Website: ulta-beauty
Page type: billing-address
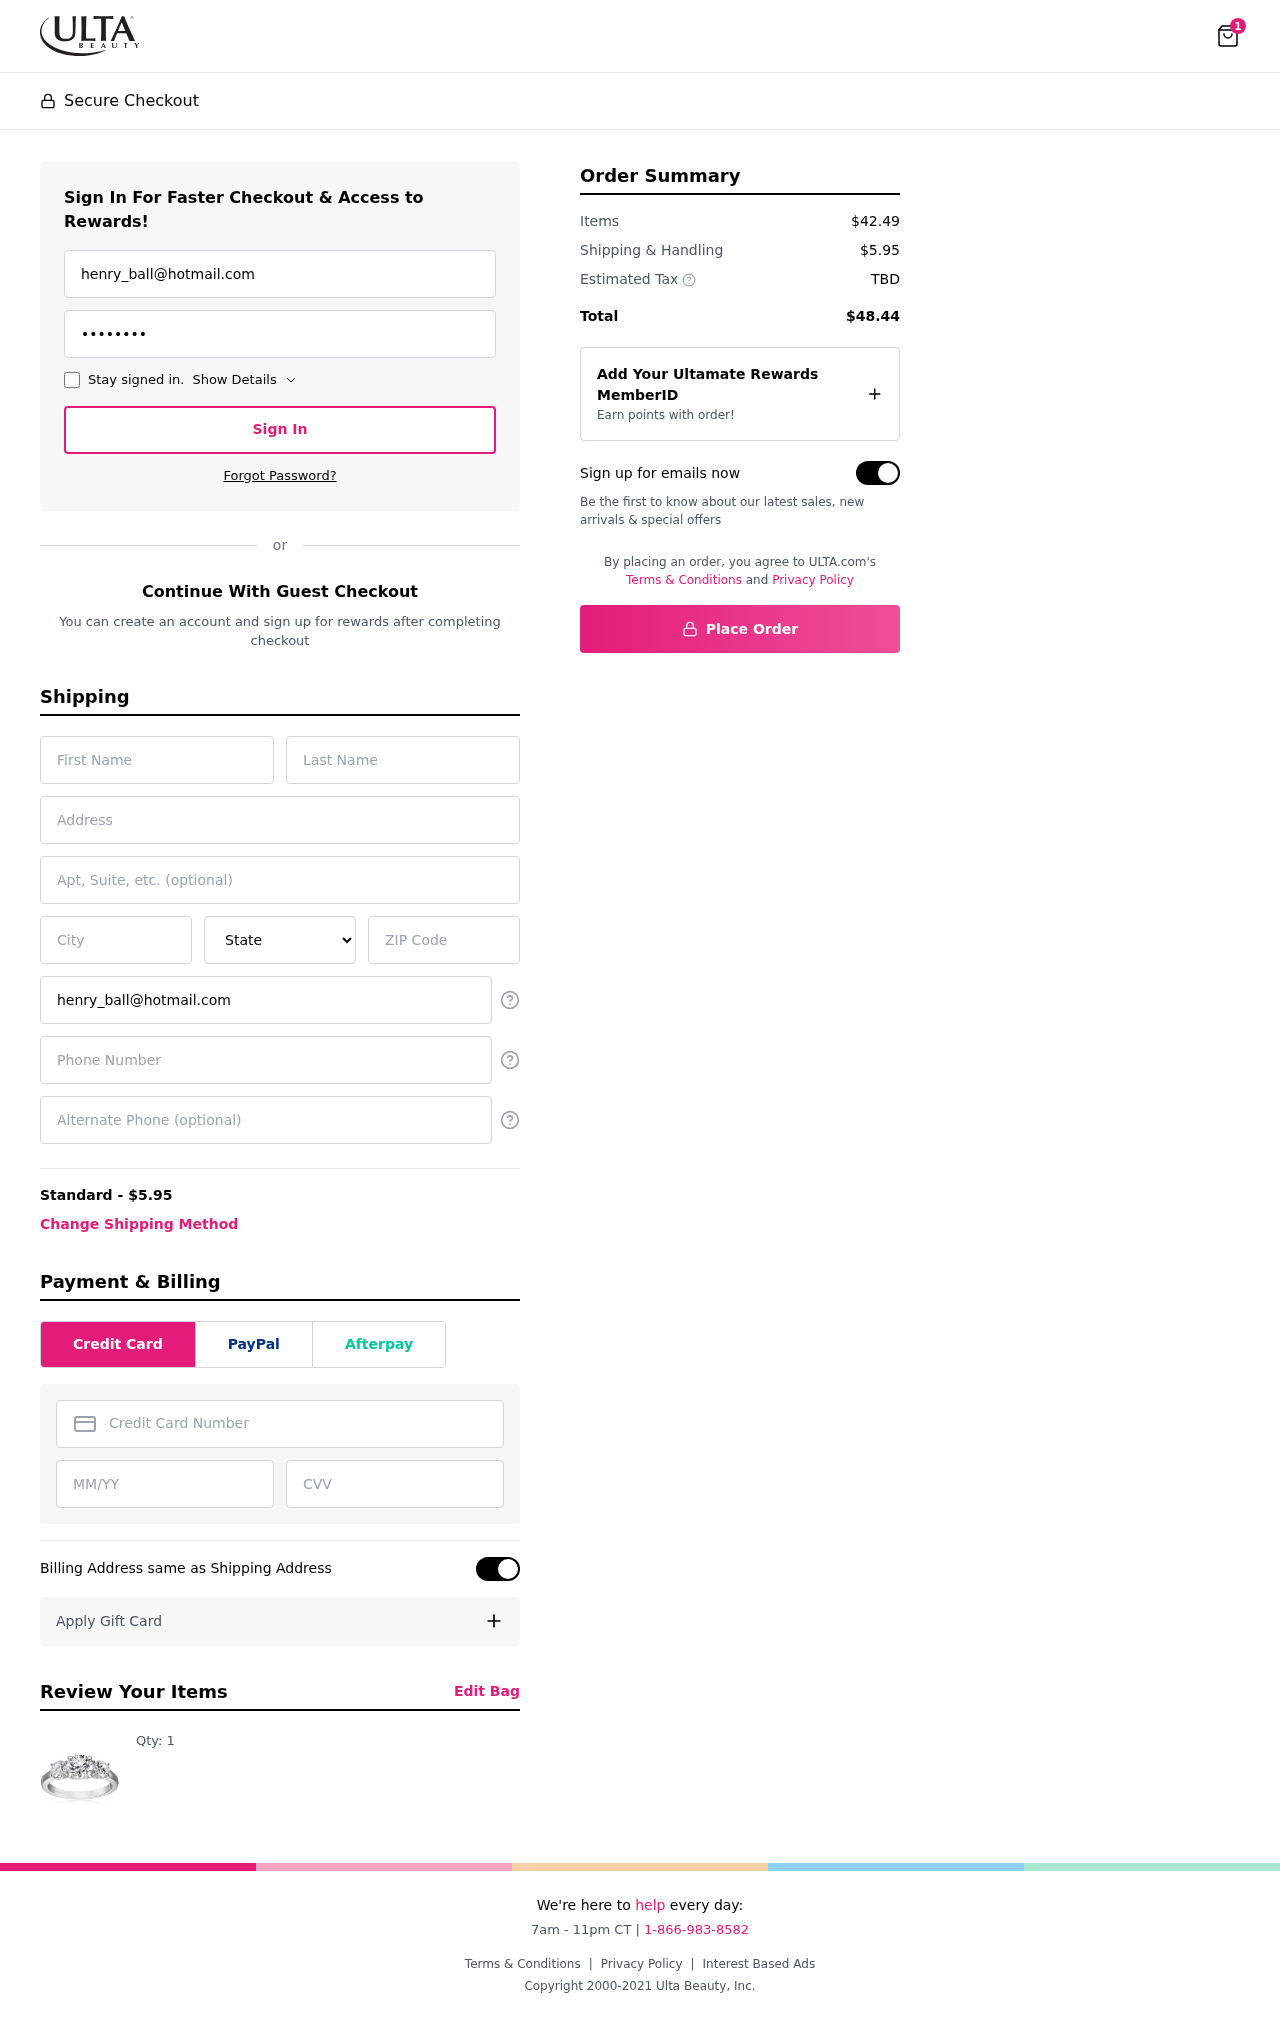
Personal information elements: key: PII_STATE
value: Kentucky
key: PII_EMAIL
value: henry_ball@hotmail.com
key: PII_FIRSTNAME
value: Henry
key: PII_LASTNAME
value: Ball
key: PII_STREET
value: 65927 Bowen Canyon Suite 124
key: PII_CITY
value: West Jamie
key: PII_POSTCODE
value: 65135
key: PII_PHONE
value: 3026926448
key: PII_CARD_NUMBER
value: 2542 8214 1443 5776
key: PII_CARD_EXPIRY
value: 02/27
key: PII_CARD_CVV
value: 408
Product elements: key: PRODUCT1_QUANTITY
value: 1
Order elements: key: ORDER_NUM_ITEMS
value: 1
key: ORDER_SHIPPING_COST
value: $5.95
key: ORDER_SUBTOTAL
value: $42.49
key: ORDER_TOTAL
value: $48.44